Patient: sex F, age 22
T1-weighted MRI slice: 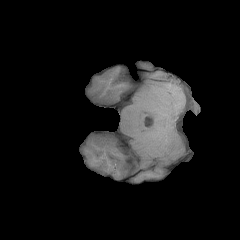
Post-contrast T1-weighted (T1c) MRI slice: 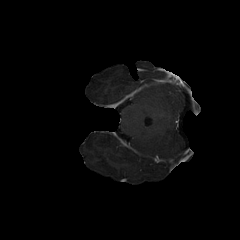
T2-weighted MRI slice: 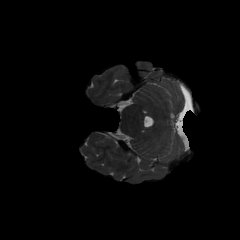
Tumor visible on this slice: no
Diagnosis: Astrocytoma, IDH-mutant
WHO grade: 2